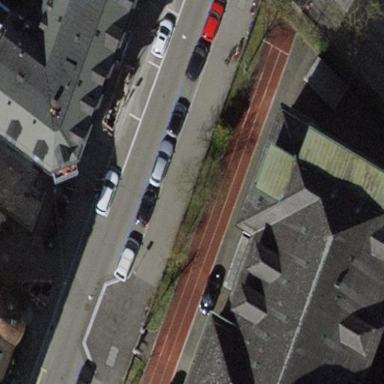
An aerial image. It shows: Parking lane designated for parking.